Aerial crown-view tile of a tropical tree (Barro Colorado Island, Panama), acquired 20250818:
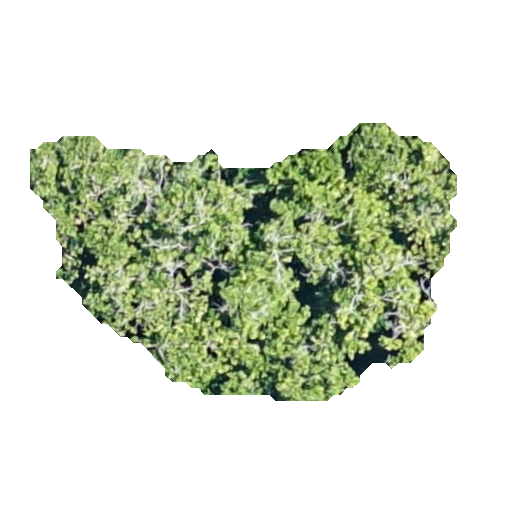
Species: Anacardium excelsum
GBIF accepted scientific name: Anacardium excelsum
Crown area: 121.443 m²